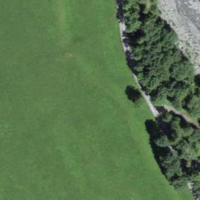
EUNIS habitat code: 44
Species observed at this site:
Dactylorhiza majalis
Vaccinium myrtillus
Plantago media
Cyaniris semiargus
Lamium galeobdolon